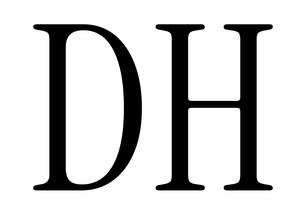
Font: InstrumentSerif-Regular